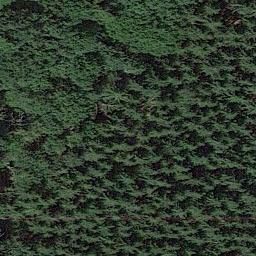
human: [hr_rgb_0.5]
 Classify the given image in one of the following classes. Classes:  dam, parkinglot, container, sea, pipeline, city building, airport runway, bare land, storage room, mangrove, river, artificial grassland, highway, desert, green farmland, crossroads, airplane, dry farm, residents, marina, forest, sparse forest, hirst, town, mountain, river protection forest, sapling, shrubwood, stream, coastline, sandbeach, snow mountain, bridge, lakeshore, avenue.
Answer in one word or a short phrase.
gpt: forest